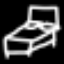
Label: bed